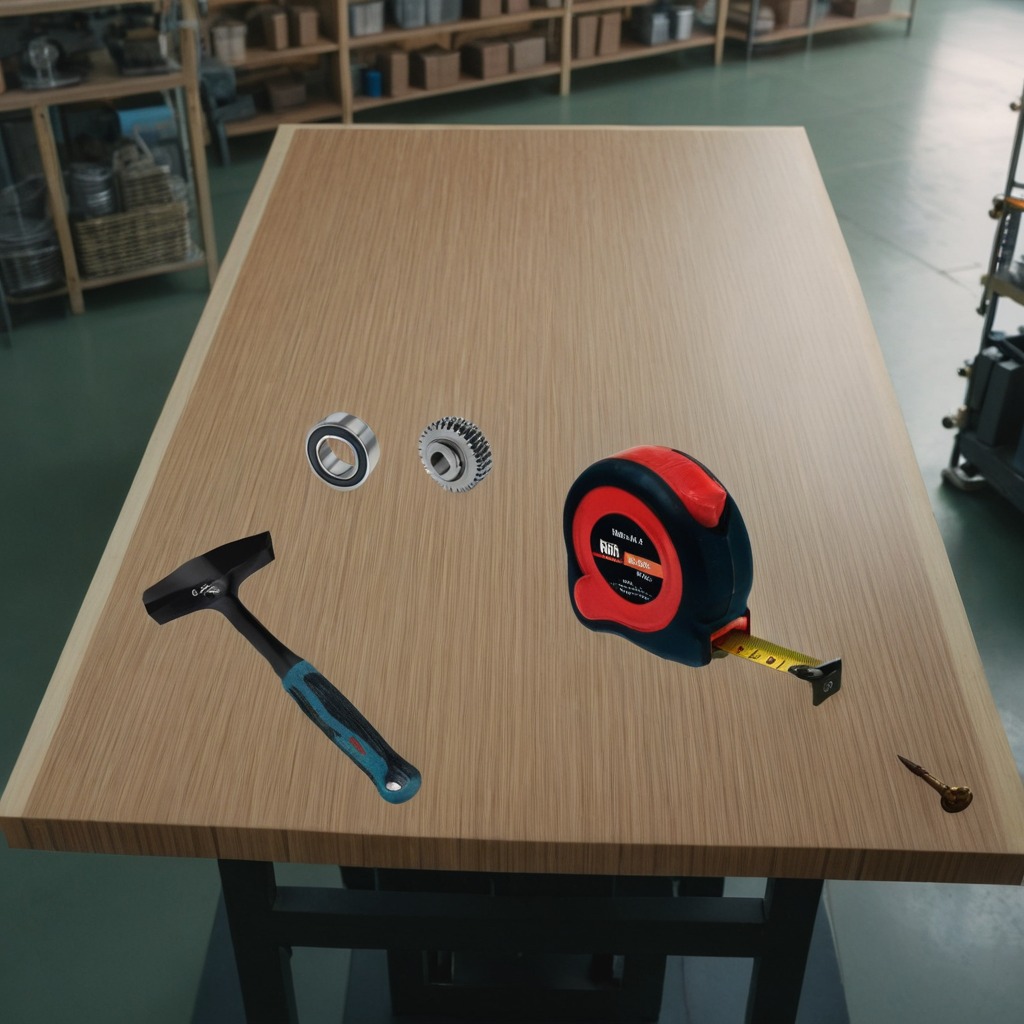
A metal ball bearing, a steel gear with teeth, a measuring tape, a hammer, and an iron nail are lying on the workbench.